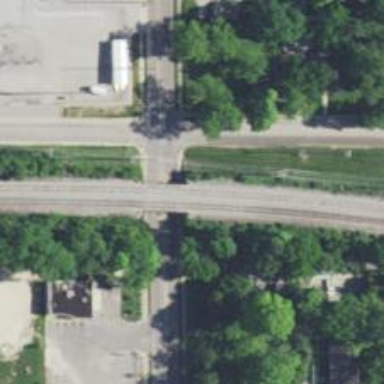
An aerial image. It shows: Railway bridge over siding.